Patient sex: M
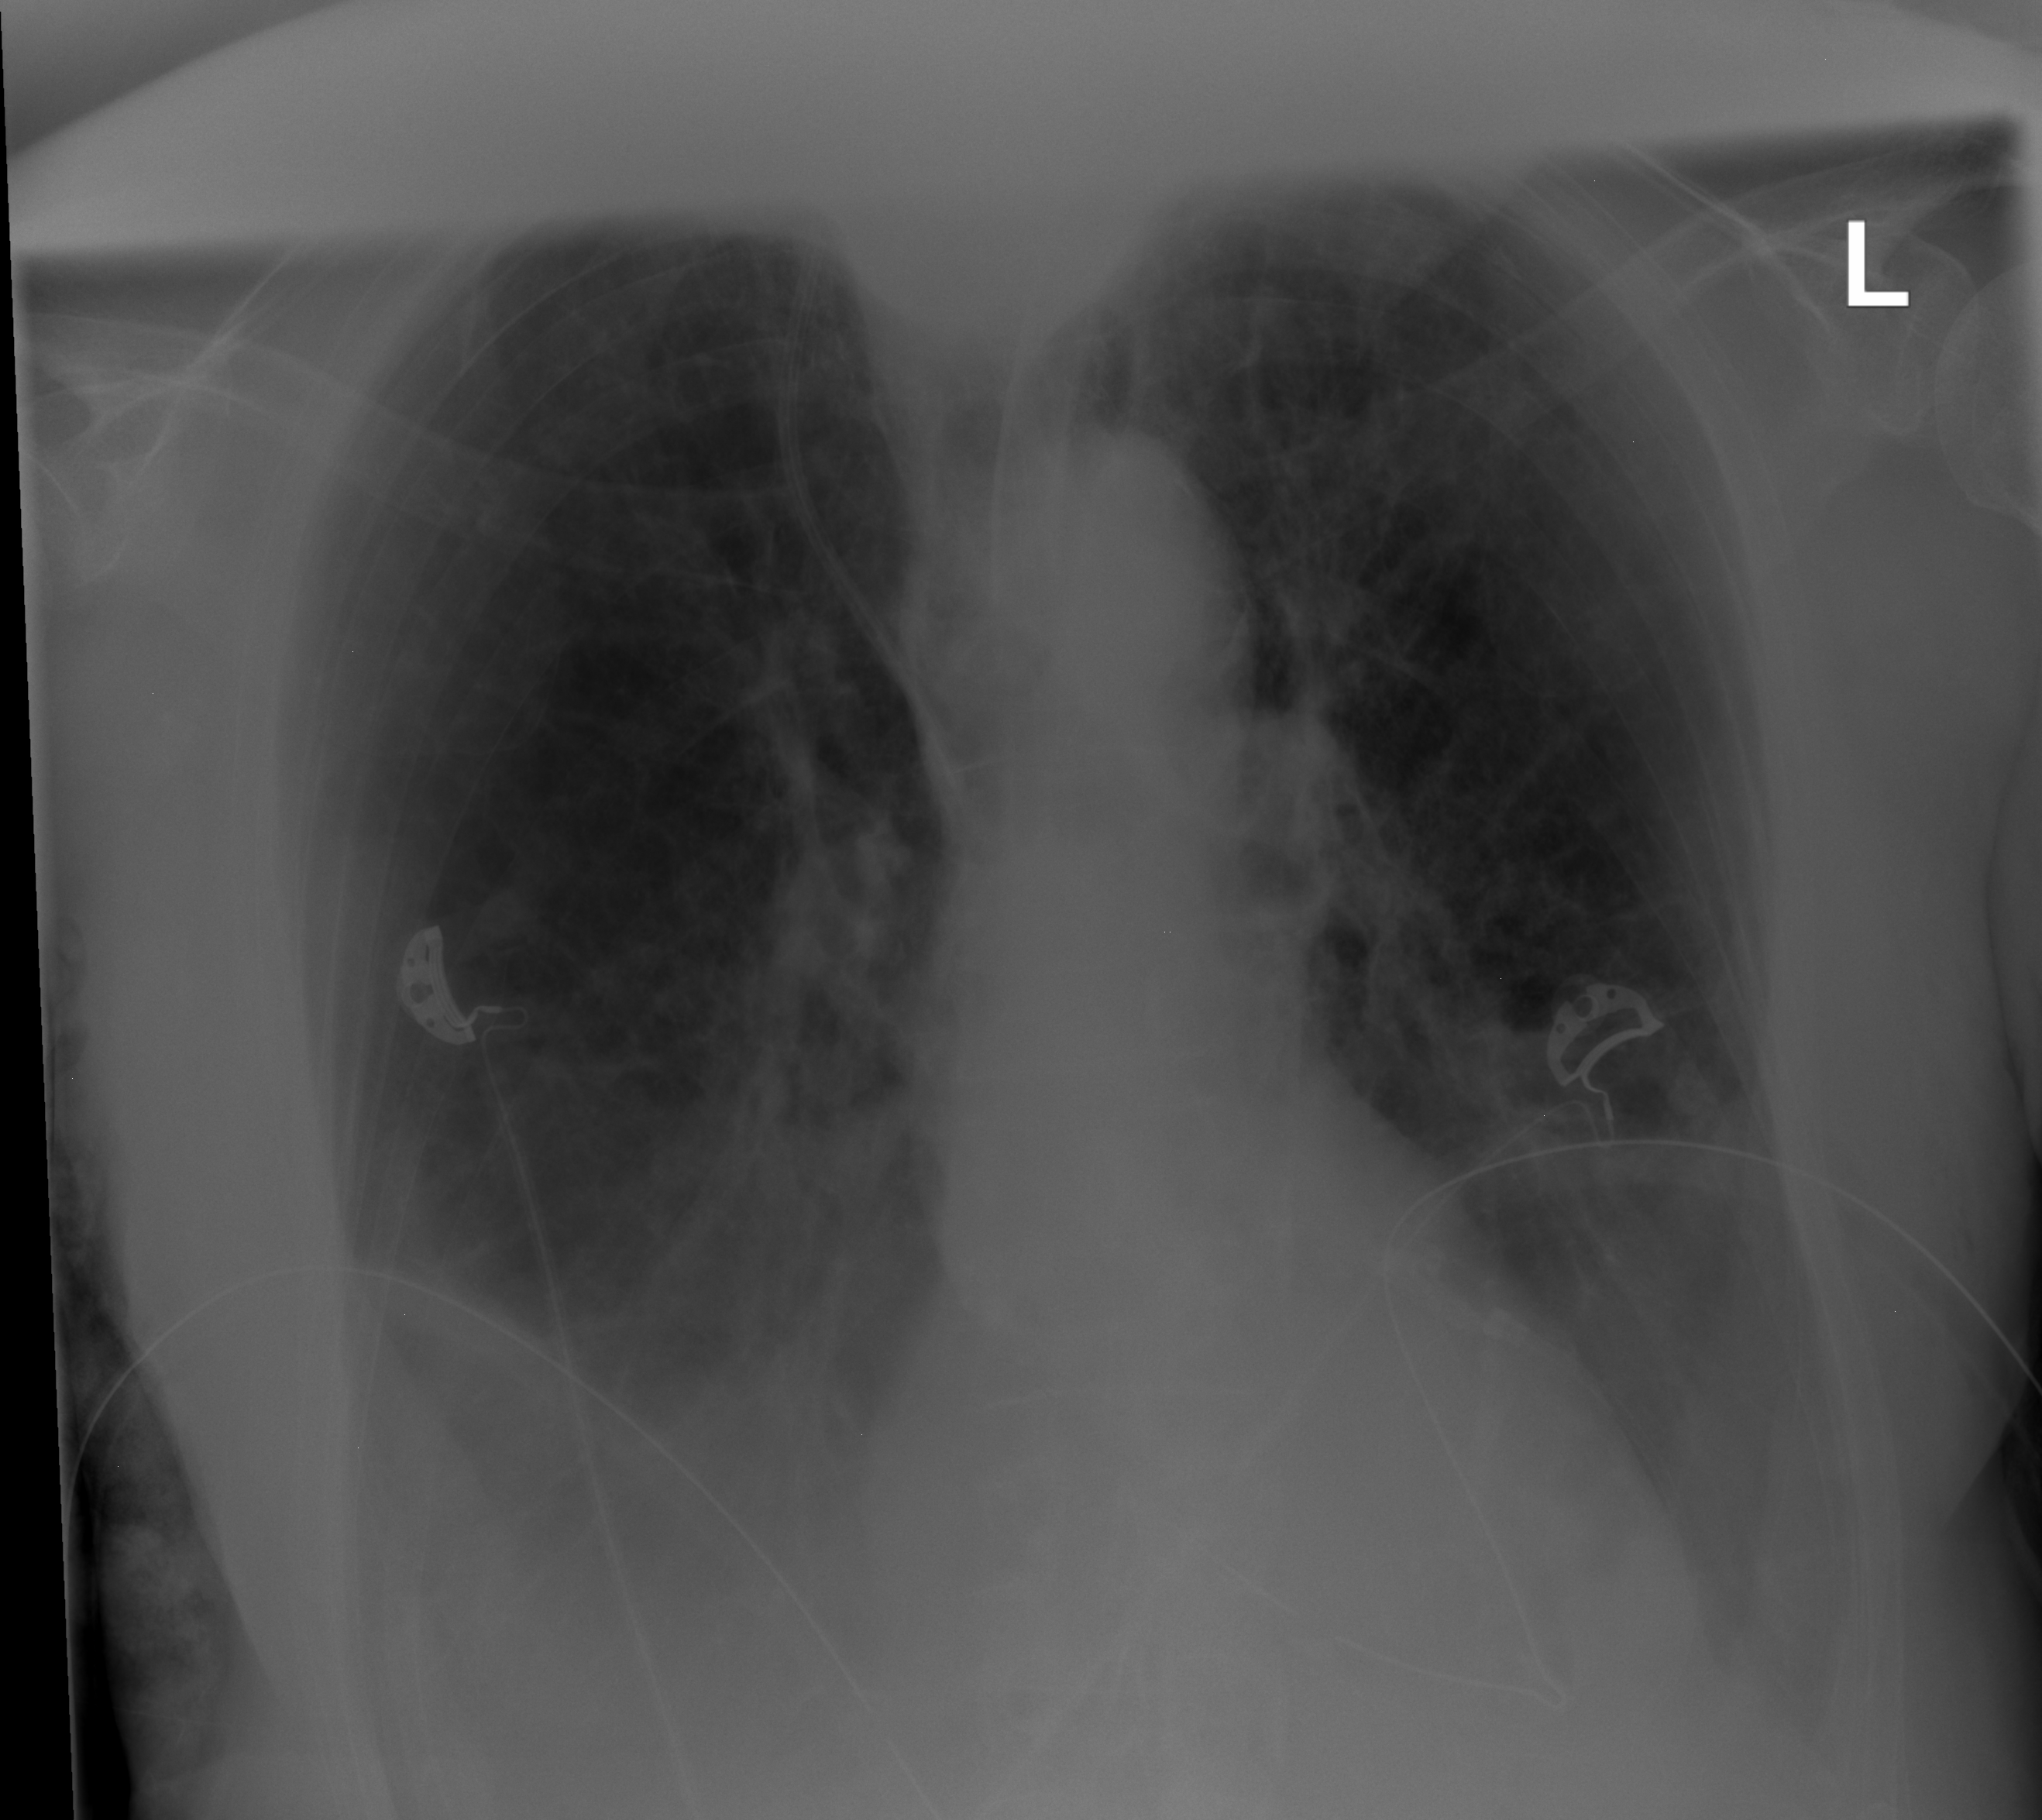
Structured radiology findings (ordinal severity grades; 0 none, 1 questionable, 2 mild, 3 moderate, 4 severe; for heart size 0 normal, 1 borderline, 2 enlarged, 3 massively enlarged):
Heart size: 0
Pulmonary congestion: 0
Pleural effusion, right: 2
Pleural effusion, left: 3
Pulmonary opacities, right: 0
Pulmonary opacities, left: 0
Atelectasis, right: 2
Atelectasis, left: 2